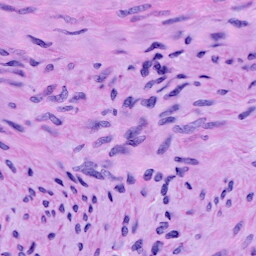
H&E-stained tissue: Cervix